Interaction volume radius: 10 \u00c5
Interaction volume height: 10 \u00c5
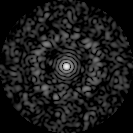
Disorder parameter: 0.8386